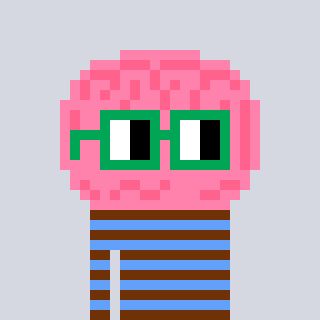
a pixel art character with square green glasses, a brain-shaped head and a blue-colored body on a cool background